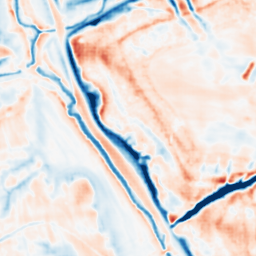
Category: multiscale
Decomposition family: dog_multiscale
Decomposition parameters: sigma_ratio: 1.6
n_scales: 4
base_sigma: 1
Upsampling method: sinc_blackman
Upsampling parameters: scale: 8
kernel_size: 16
Upsampling scale: 8